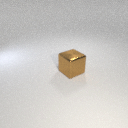
large brown metal cube